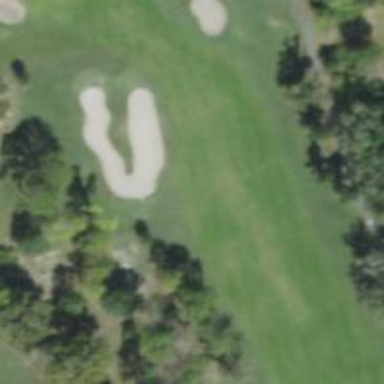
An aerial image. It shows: View of golf hole.